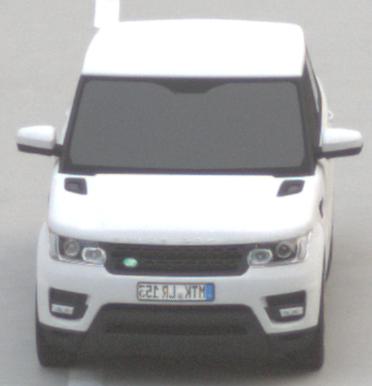
Make: Land Rover
Model: Range Rover Sport 5.0 V8 SC
Detailed model: Range Rover Sport (II)
Model produced from: 2013/09
Model produced until: 2015/07
Doors: 5
Color: white
Road condition: dry road
Daytime: morning or afternoon
Contrast: low contrast